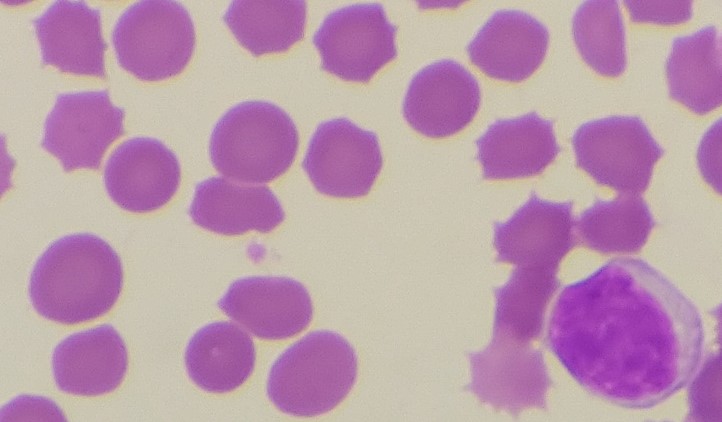
White blood cell type: Lymphocyte